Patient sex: M
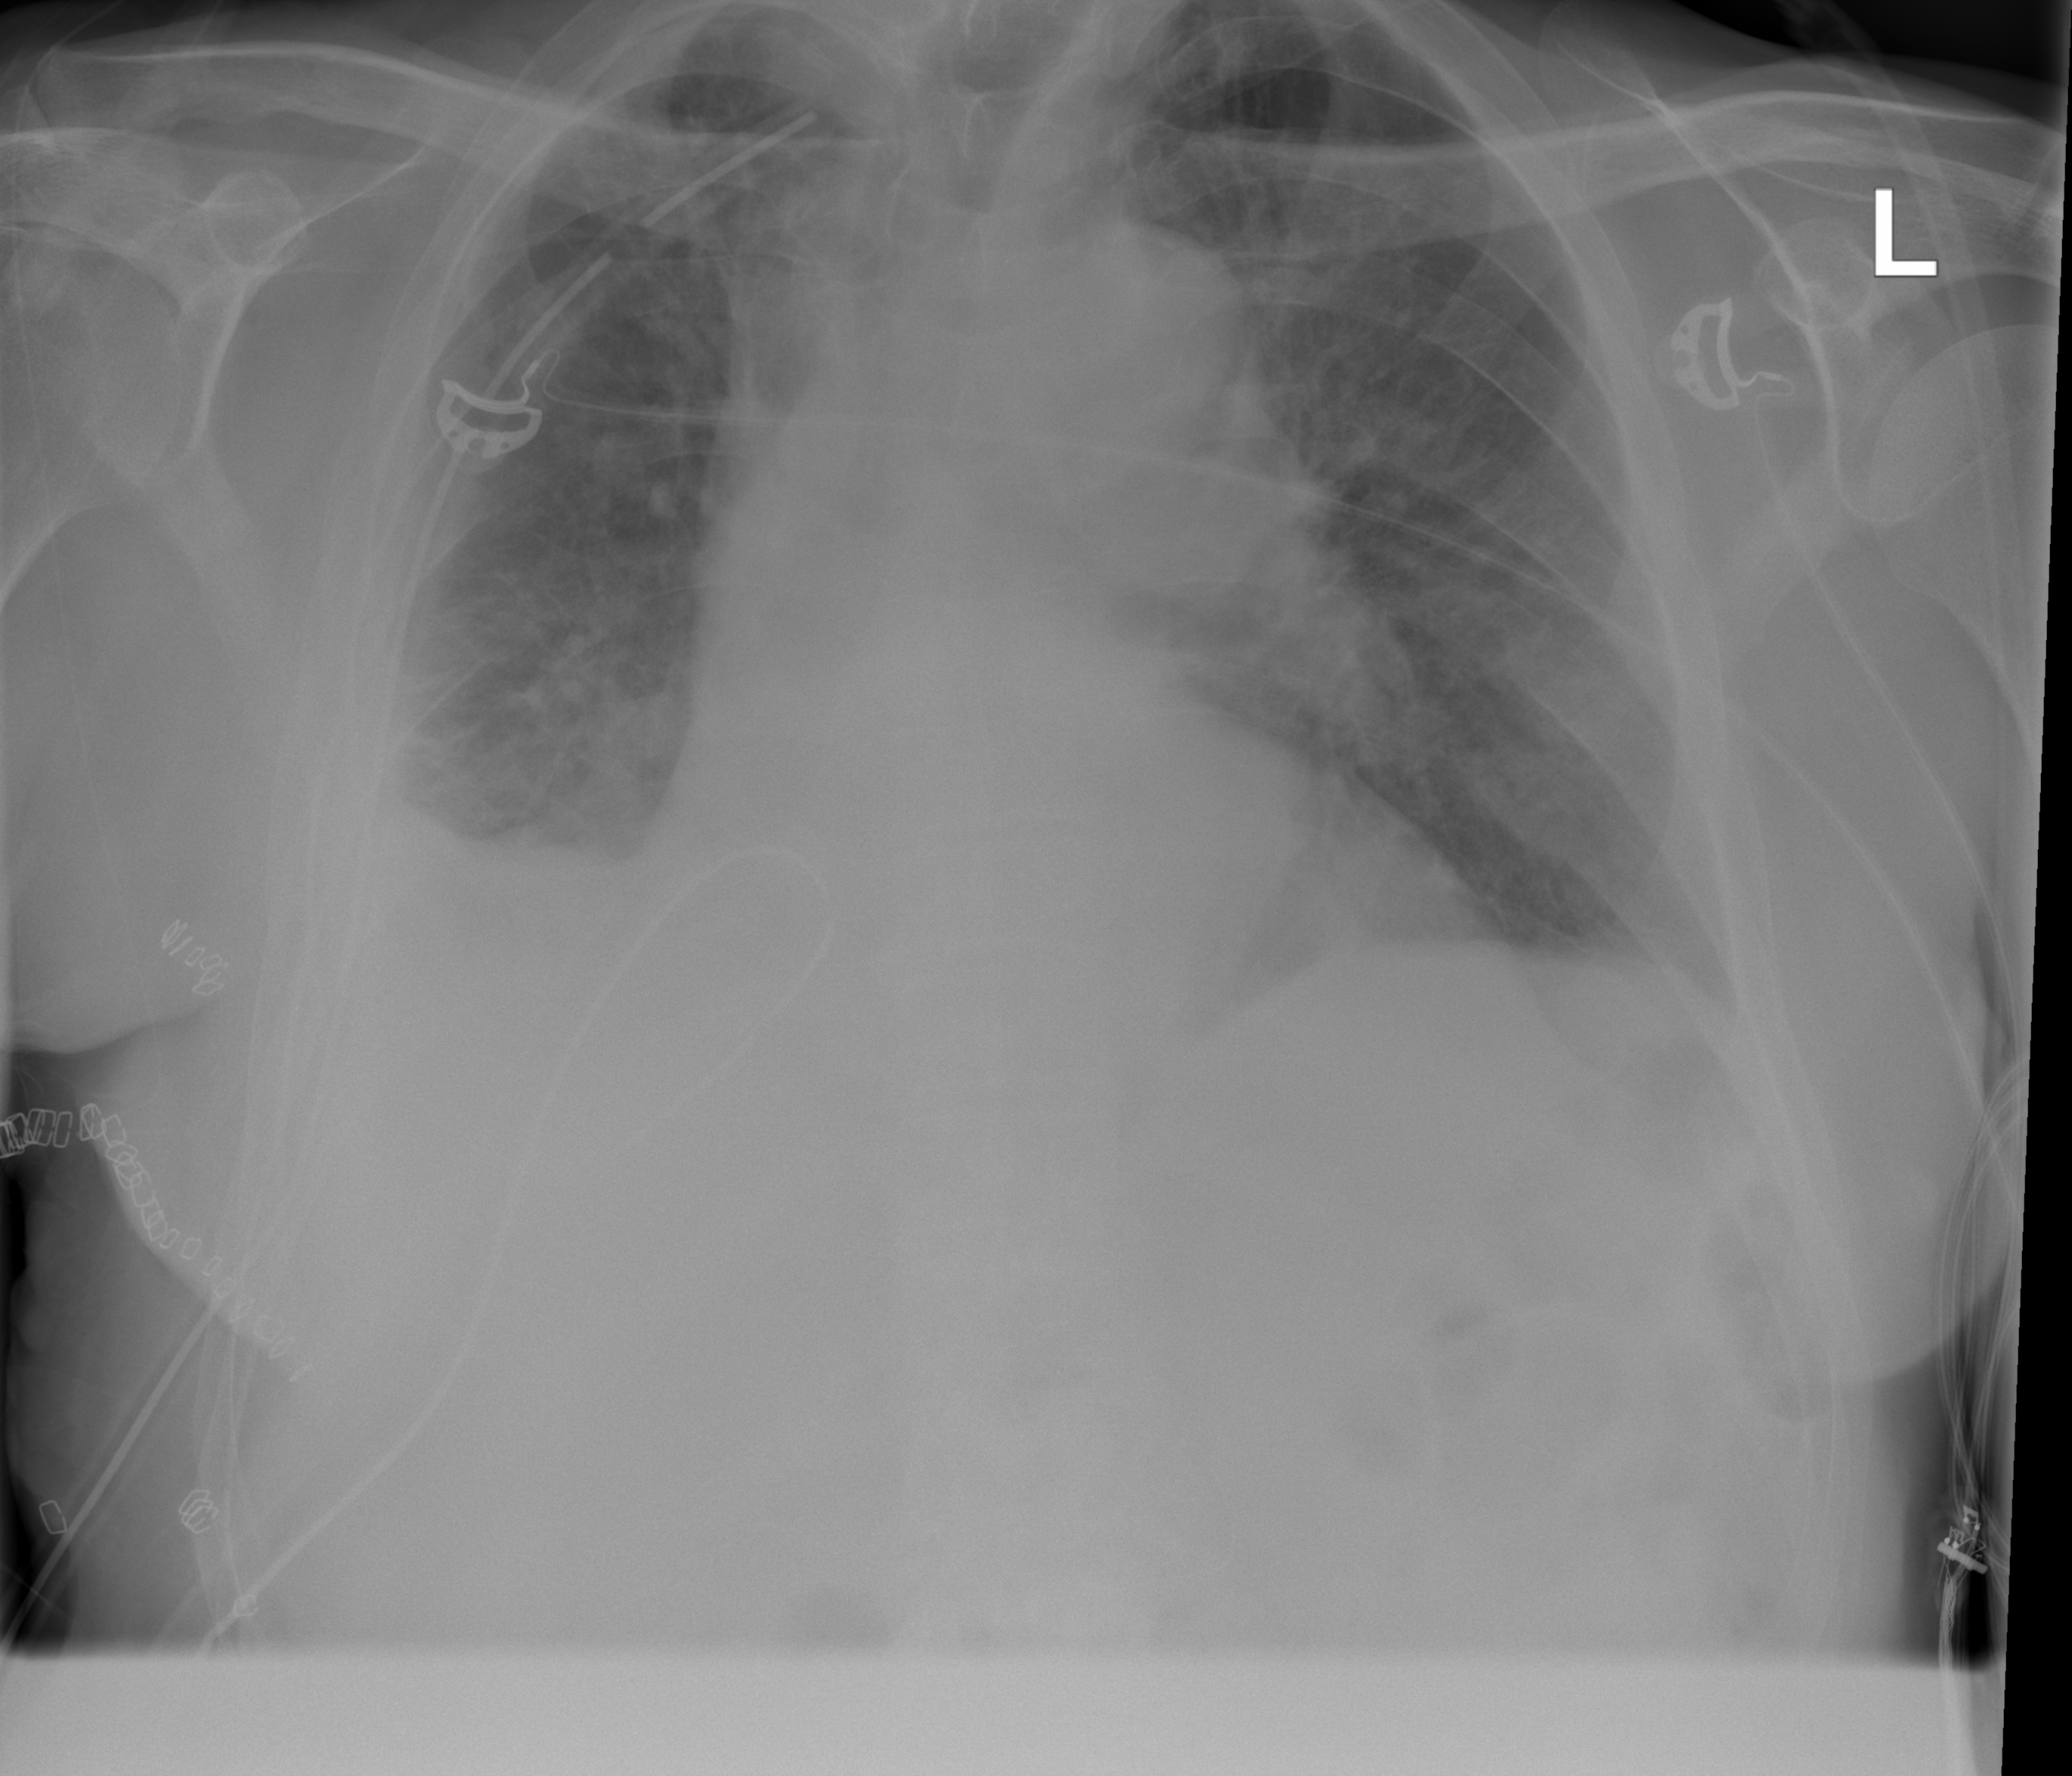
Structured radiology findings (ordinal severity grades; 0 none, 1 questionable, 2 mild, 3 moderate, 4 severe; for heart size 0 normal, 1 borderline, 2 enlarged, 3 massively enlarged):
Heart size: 2
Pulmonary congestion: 2
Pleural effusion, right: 3
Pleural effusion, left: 2
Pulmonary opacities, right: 0
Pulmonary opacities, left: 0
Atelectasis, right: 3
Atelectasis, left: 2